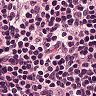
Metastatic tissue present: no